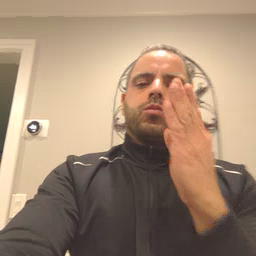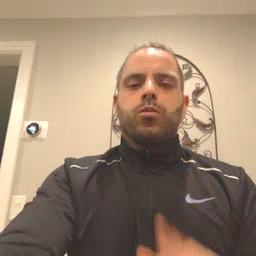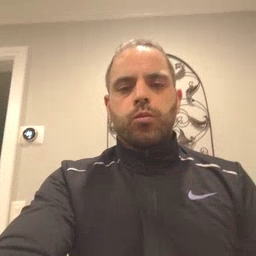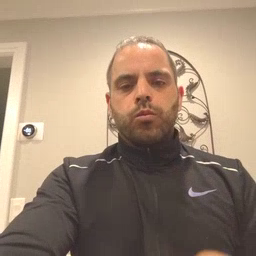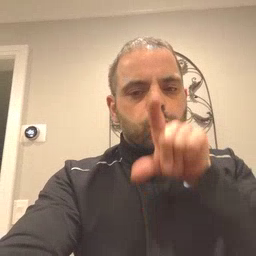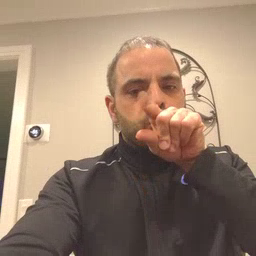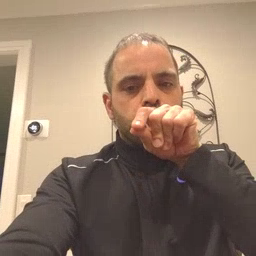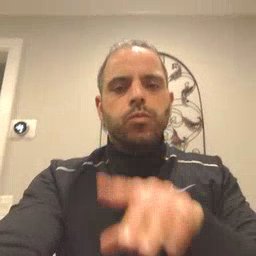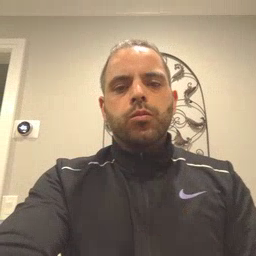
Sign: bird